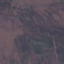
Label: HerbaceousVegetation